Field crop: maize
Growth stage: 2
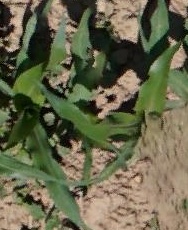
Species: maize